Interaction volume radius: 5 \u00c5
Interaction volume height: 25 \u00c5
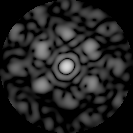
Disorder parameter: 0.5556